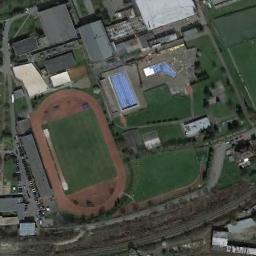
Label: ground_track_field